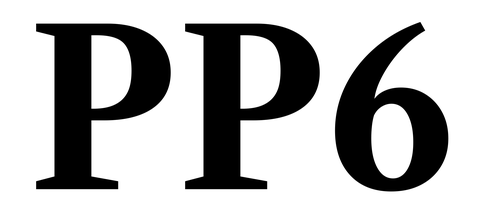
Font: LibreCaslonText_Bold